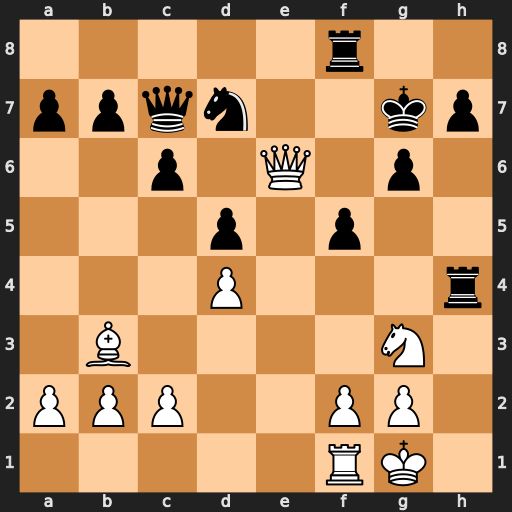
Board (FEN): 5r2/ppqn2kp/2p1Q1p1/3p1p2/3P3r/1B4N1/PPP2PP1/5RK1
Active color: w
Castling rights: -
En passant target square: -
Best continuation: Qe7+ Kh8 Qxh4